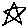
Label: star